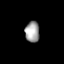
Tissue: lung
Cell type: T cells
Senescence score: 0.567
Nuclear area (px): 295
Mean DAPI intensity: 160.386